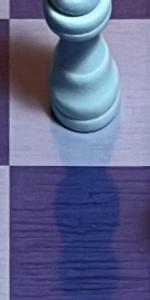
Label: Empty